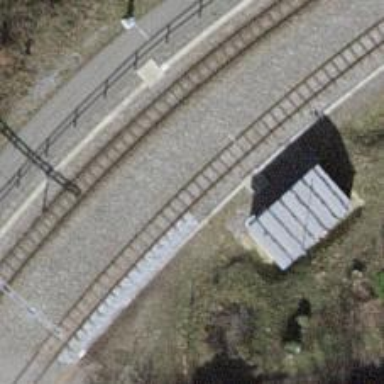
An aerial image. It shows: Narrow-gauge railway siding with electrified contact lines. It has one track.